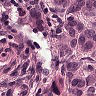
Metastatic tissue present: yes